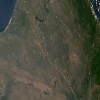
Label: land